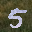
Label: 5